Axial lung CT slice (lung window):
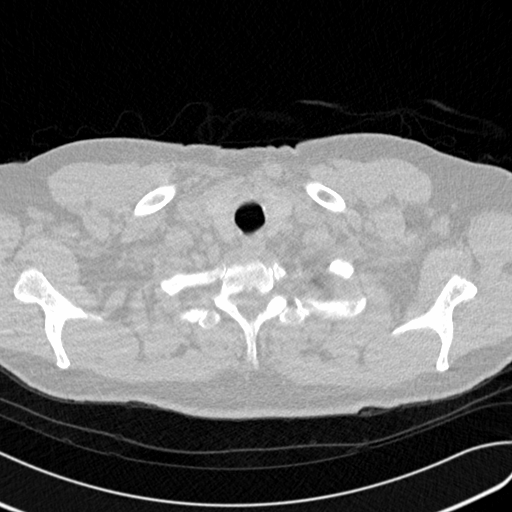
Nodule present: no